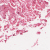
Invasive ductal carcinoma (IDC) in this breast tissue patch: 0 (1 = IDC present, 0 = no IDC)